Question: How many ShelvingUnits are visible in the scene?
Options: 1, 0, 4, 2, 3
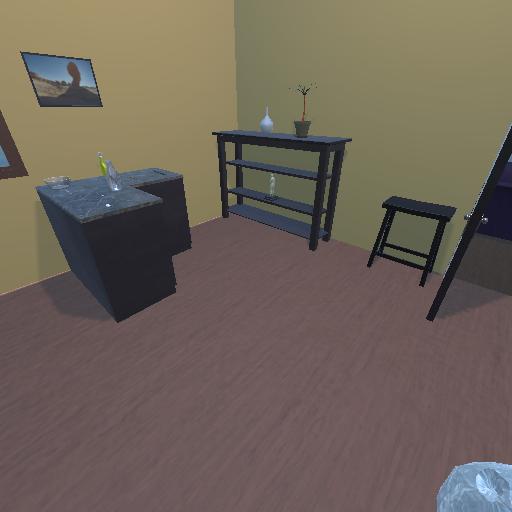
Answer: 1